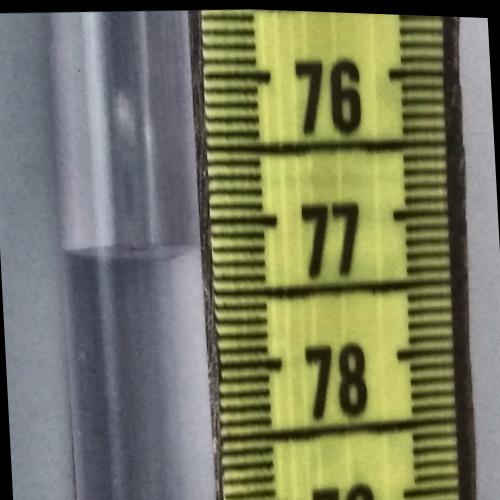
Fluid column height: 77.2 cm